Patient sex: F
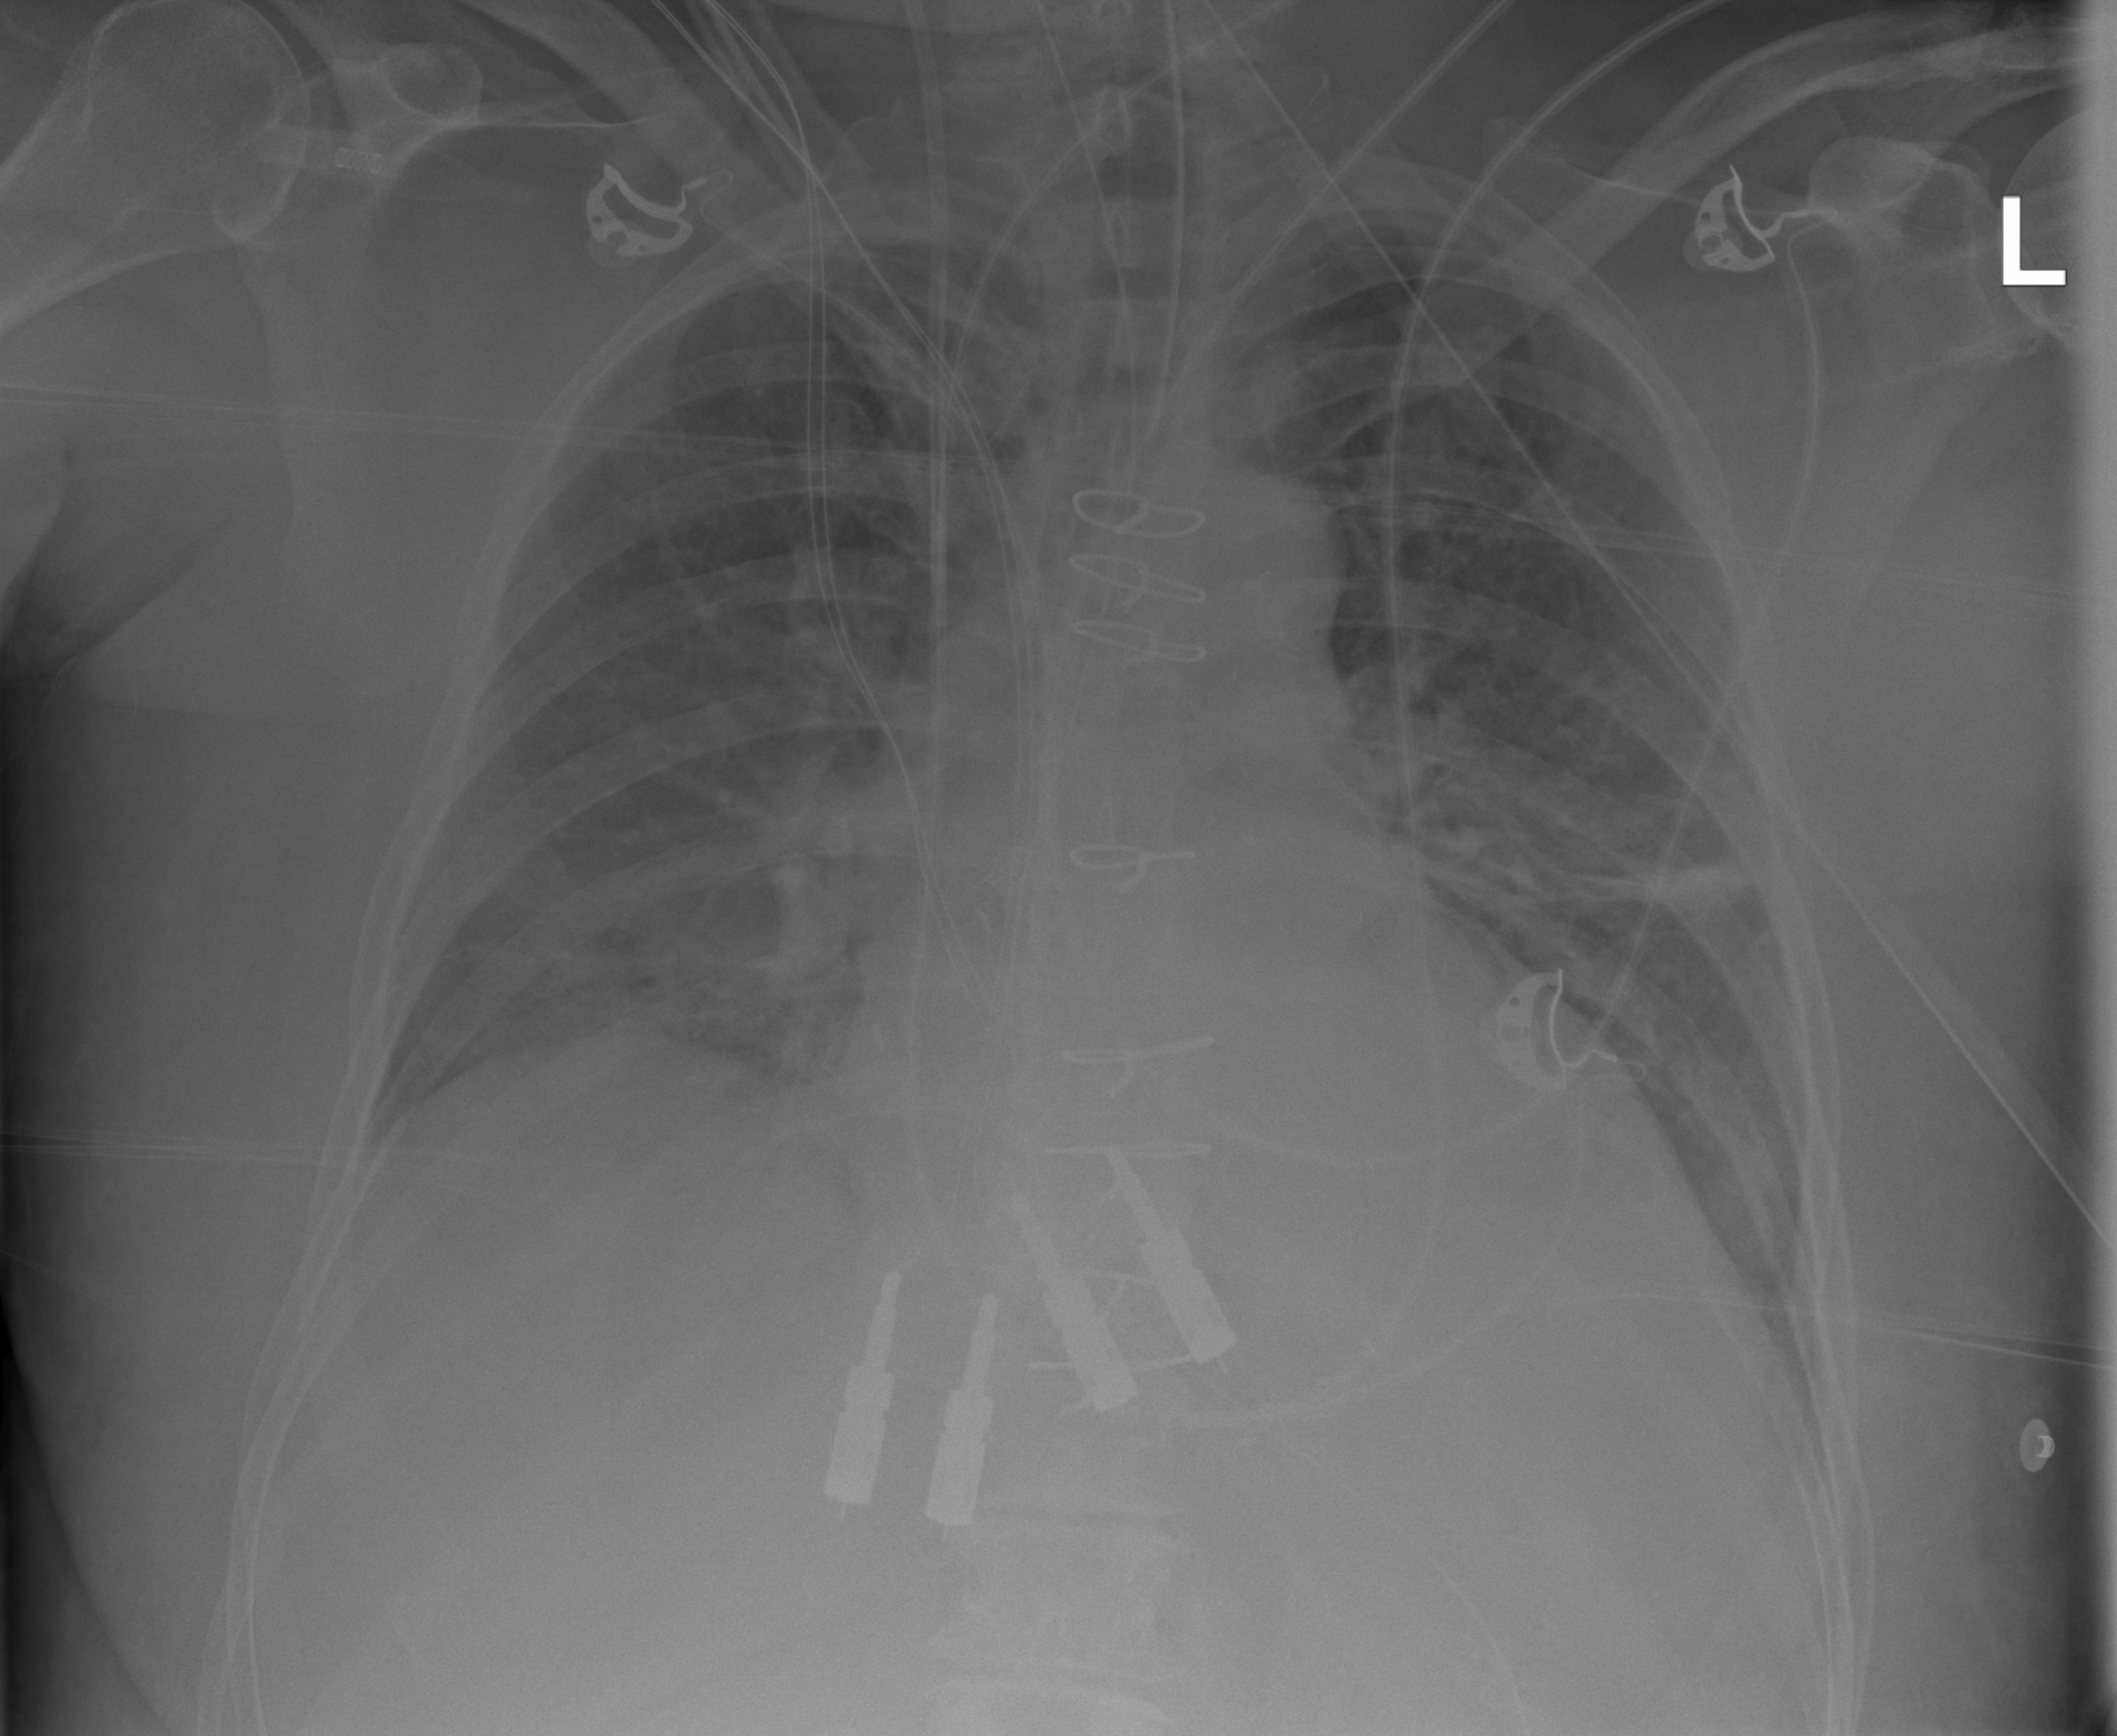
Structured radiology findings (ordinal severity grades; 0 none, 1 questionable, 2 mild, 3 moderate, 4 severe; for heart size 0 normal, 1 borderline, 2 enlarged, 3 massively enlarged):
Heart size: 1
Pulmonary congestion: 2
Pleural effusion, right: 2
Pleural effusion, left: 2
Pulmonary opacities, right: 2
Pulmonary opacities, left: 2
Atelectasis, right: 2
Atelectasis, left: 2